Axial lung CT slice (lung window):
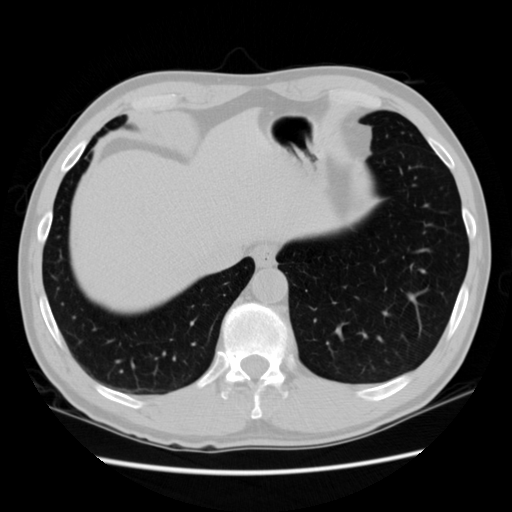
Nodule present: no